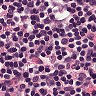
Metastatic tissue present: no